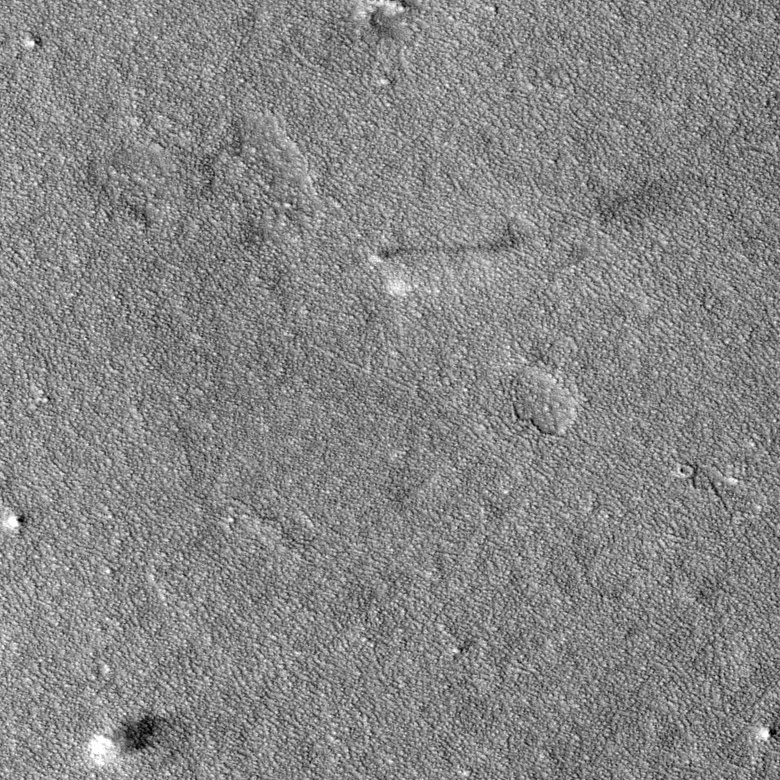
Label: dustdevil, dustdevil